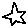
Label: star